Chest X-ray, PA view. Patient: 31 years old, sex F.
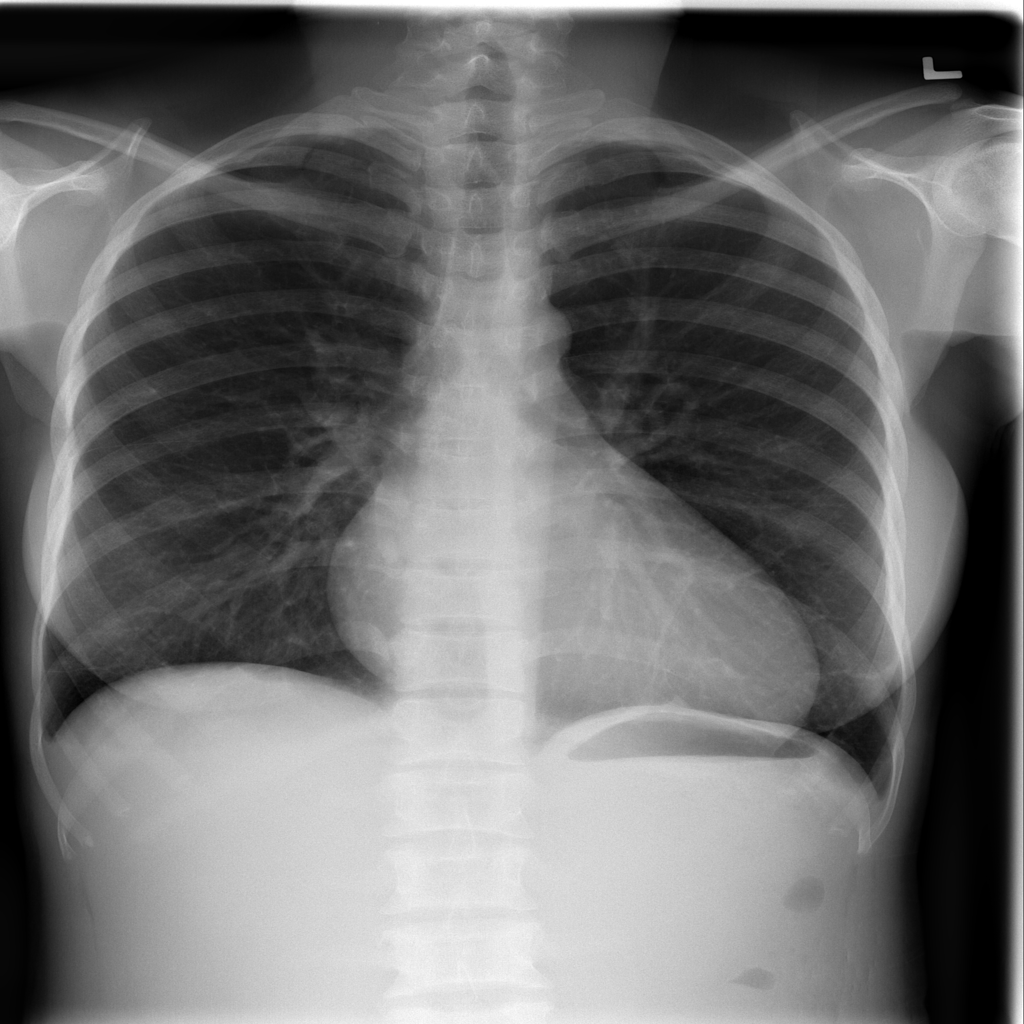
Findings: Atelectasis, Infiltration